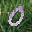
Label: 0